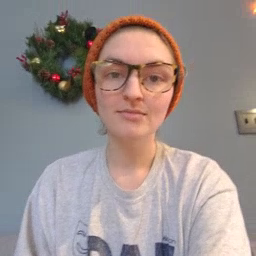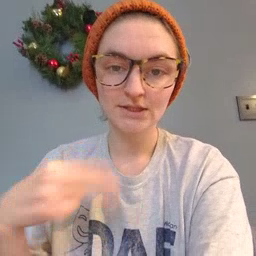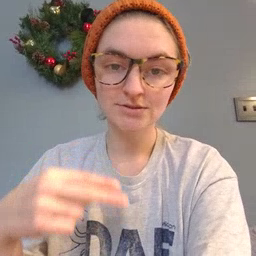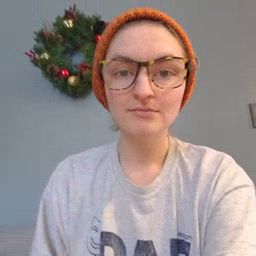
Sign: dance